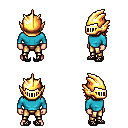
a pixel art fantasy rpg character, male body template, human, light skin, teal long-sleeve shirt, gold greaves, blonde long bangs hairstyle, gold helm, ghillies, four views (front, back, left, right), 2x2 character sprite sheet, small pixel art, hard edges, no anti-aliasing